【题型】填空题　【知识点】函数　【难度】easy
已知 $f(x) = \begin{cases} \sin \pi x, & x \in [0, 2] \\ \log_{2024}(x-1), & x \in (2, +\infty) \end{cases}$，若满足 $f(a) = f(b) = f(c)$（$a, b, c$ 互不相等），则 $a+b+c$ 的取值范围是\_\_\_\_\_\_\_\_。
【解答】
\noindent \textcolor{red}{【答案】 $(3, 2026)$}

\vspace{1em}

\noindent \textcolor{red}{【分析】 作出函数图象，根据三角函数对称性得 $a+b=1$，解 $0 \le \log_{2024}(c-1) < 1$ 得 $c \in (2, 2025)$，进而得答案。}

\vspace{1em}

\noindent \textcolor{red}{【详解】 作出函数 $f(x) = \begin{cases} \sin \pi x, & x \in [0, 2] \\ \log_{2024}(x-1), & x \in (2, +\infty) \end{cases}$ 图象，不妨设 $a < b < c$，如图，}

\noindent \textcolor{red}{根据三角函数的对称性得可得 $a+b=1$，}

\vspace{1em}

\noindent \textcolor{red}{另一方面， $0 < \log_{2024}(c-1) < 1$，即 $c \in (2, 2025)$，}

\vspace{1em}

\noindent \textcolor{red}{所以 $a+b+c \in (3, 2026)$，}

\vspace{1em}

\noindent \textcolor{red}{故答案为：$(3, 2026)$}

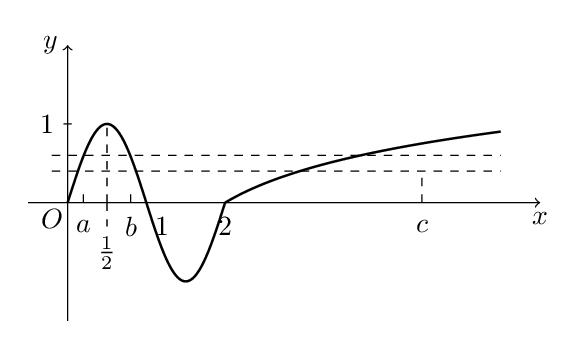